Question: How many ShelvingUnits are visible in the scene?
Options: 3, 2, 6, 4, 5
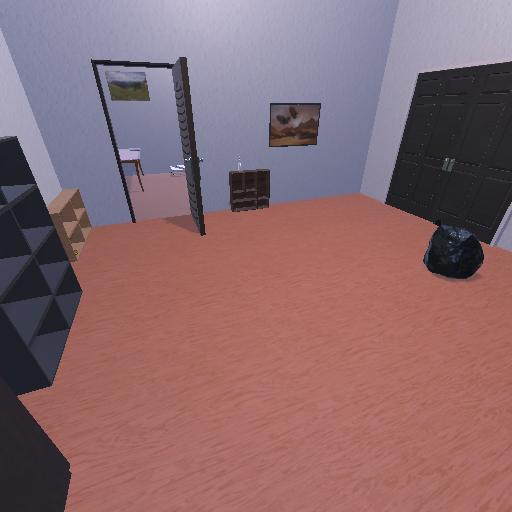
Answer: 3